Aerial crown-view tile of a tropical tree (Barro Colorado Island, Panama), acquired 20241014:
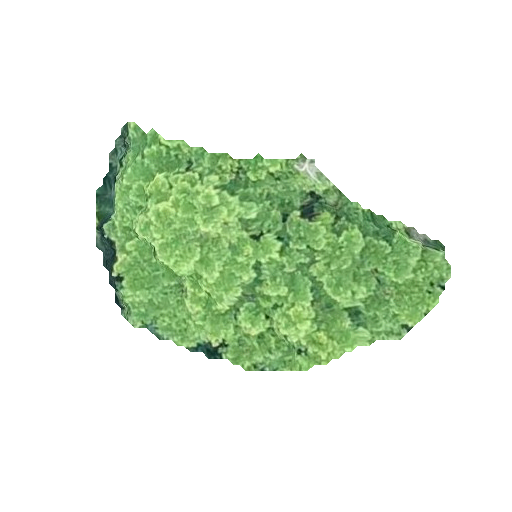
Species: Terminalia amazonia
GBIF accepted scientific name: Terminalia amazonica
Crown area: 90.573 m²